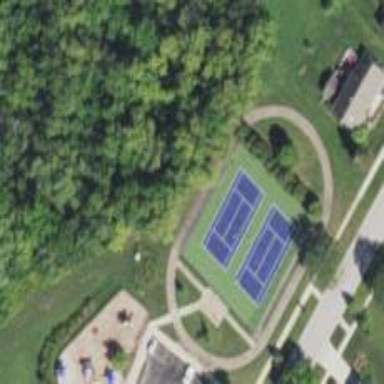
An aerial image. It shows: Tennis court in leisure pitch.